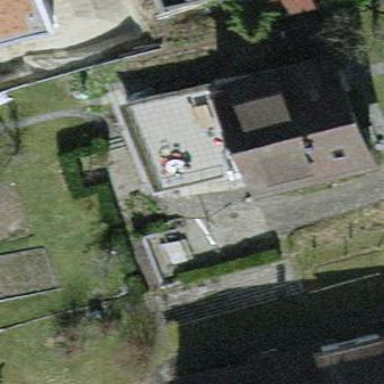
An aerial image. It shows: Detached building with gabled tile roof.